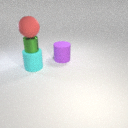
small green metal cylinder below large red rubber sphere